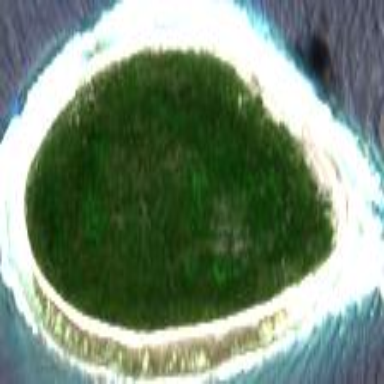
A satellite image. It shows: Atoll located in maritime boundary.